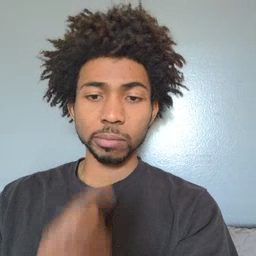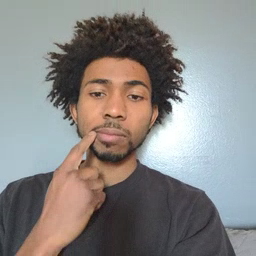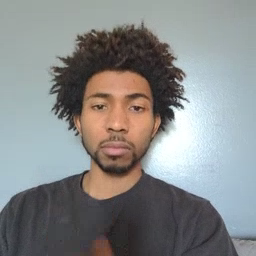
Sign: cheek